Question: Im using sublime to edit html5 docs. But when I started to do quote-free editing like:
'''
<div id=asdf>
'''
instead of
'''
<div id="asdf">
'''
its syntax highlight gone crazy.

Any ideas how to solve this? Is there other up to date parser for sublime?
ty
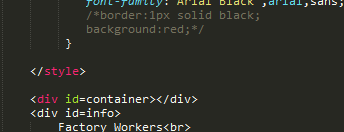
Answer: This Sublime Text thread suggests a way to fix it: <URL>
Open up your HTML.tmLanguage (in ~/.config/sublime-text-2/Packages/HTML) and look for this:
'''
<string>(?&lt;='|")</string>
<key>name</key>
<string>meta.attribute-with-value.id.html</string>
'''
Change the first line to
'''
<string>(?&lt;==|='|=")</string>
'''
Your unquoted values won't be highlighted in the same way that quoted values are highlighted, but it will at least prevent the syntax highlighting from completely breaking.